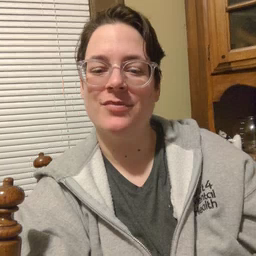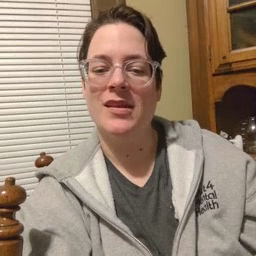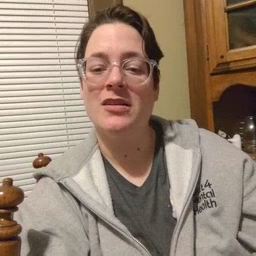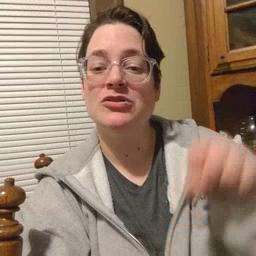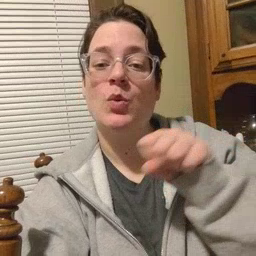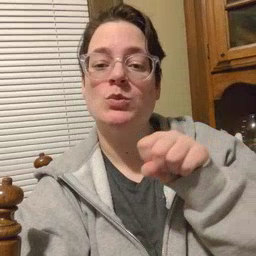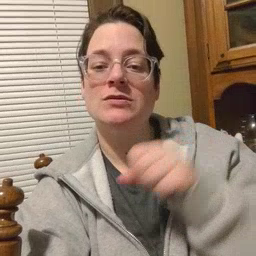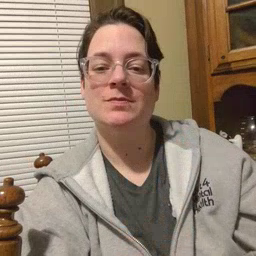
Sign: shoe